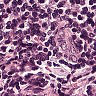
Metastatic tissue present: no